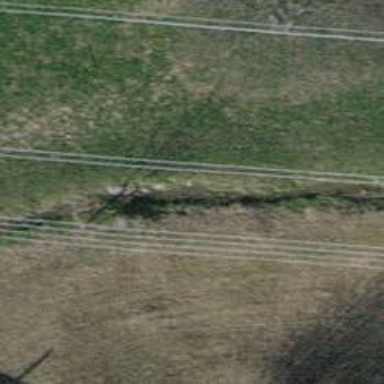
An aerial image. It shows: Ditch in the surroundings.